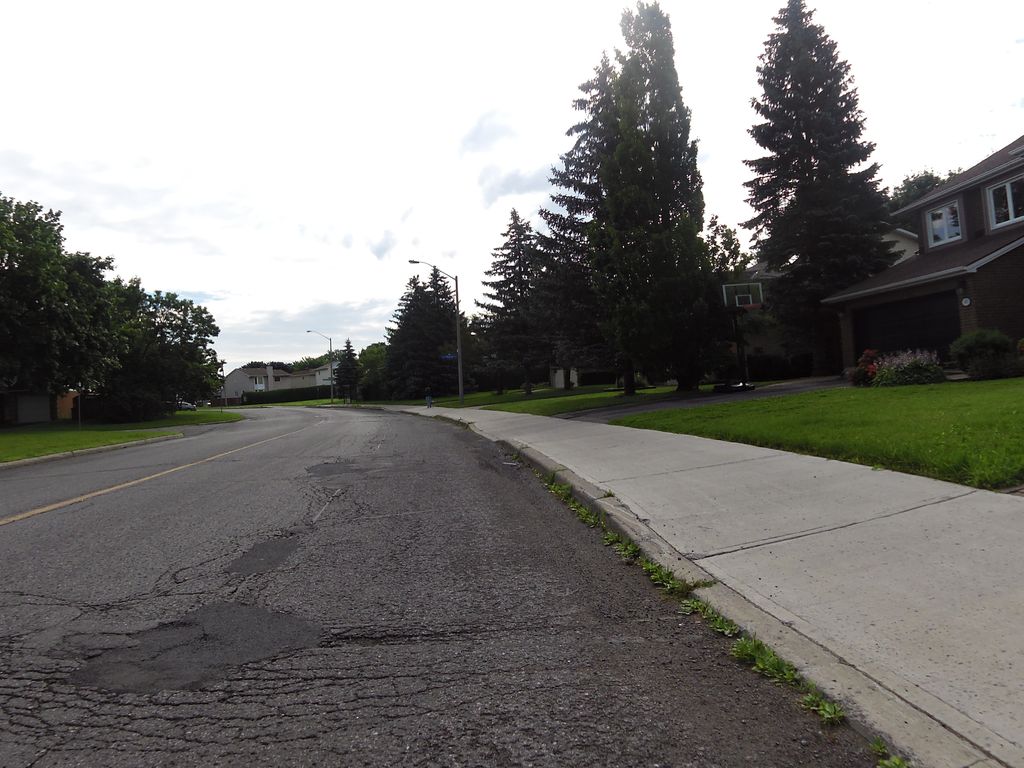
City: ottawa-gatineau